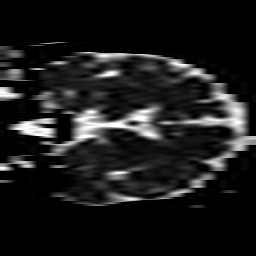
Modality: ADC
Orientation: coronal
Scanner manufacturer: philips
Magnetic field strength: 1.5 T
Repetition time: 2.887 s
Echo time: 0.06318 s